Question: I'd like to achieve this result

there are many tutorial around <URL> but they work with a fixed text and columns. I print a variable-length text inside my two column layout in this way
'''
#cols {
column-count: 2;
column-gap: 20px;
}
'''
'''
<div id="box">
<p id="cols">
Lorem Ipsum....
</p>
</div>
'''
so I can't use a technique like that, how can I put an image in the middle in this scenario?
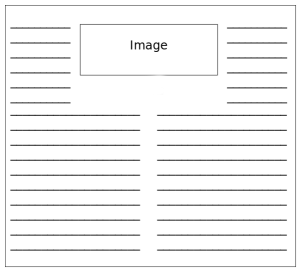
Answer: Here you are:
<URL>
css:
'''
.column{
width:300px;
float:left;
margin-right:20px;
}
.column div{
width:200px;
height:210px;
}
#col-1 div{
float:right;
}
#col-2 div{
float:left;
}
img#center-image{
position:absolute;
left:110px;
}
'''